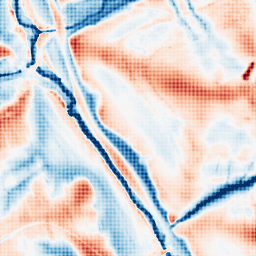
Category: edge_preserving
Decomposition family: guided
Decomposition parameters: radius: 16
eps: 0.001
Upsampling method: sinc_hamming
Upsampling parameters: scale: 4
kernel_size: 4
Upsampling scale: 4